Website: walmart
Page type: payment
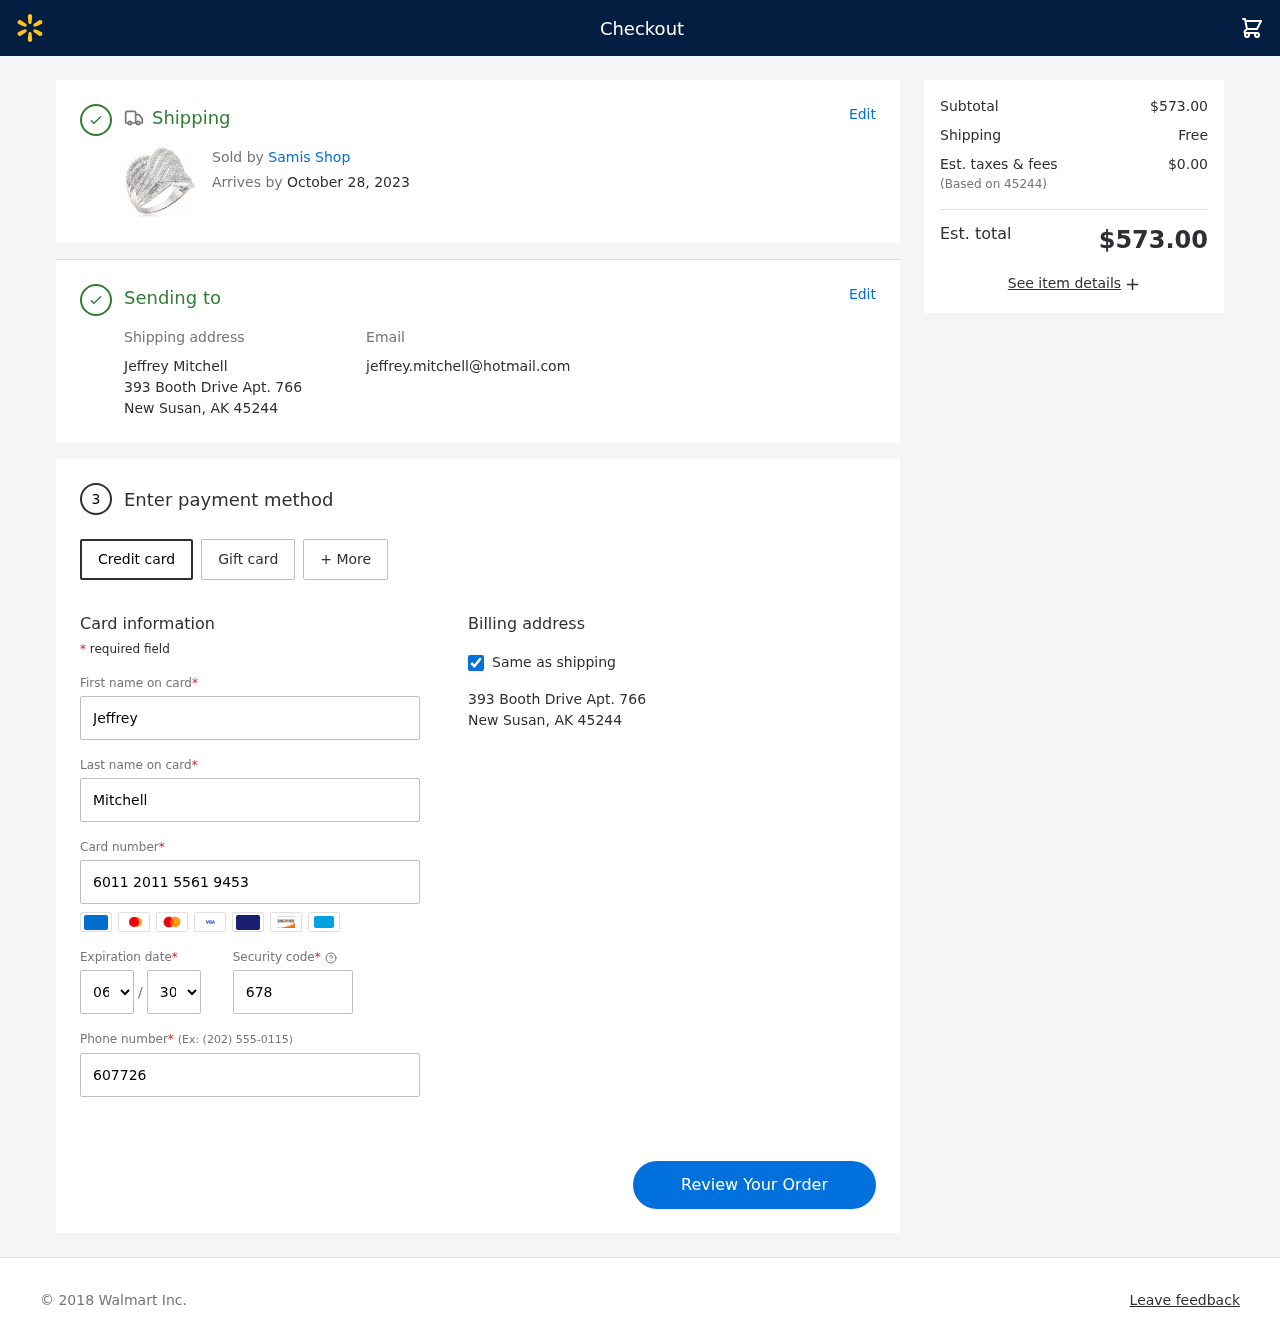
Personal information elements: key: PII_CARD_CVV
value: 678
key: PII_CARD_EXPIRY_MONTH
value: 06
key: PII_CARD_EXPIRY_YEAR
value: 30
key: PII_CARD_NUMBER
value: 6011 2011 5561 9453
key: PII_CITY_STATE_ZIP
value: New Susan, AK 45244
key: PII_EMAIL
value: jeffrey.mitchell@hotmail.com
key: PII_FIRSTNAME
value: Jeffrey
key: PII_FULLNAME
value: Jeffrey Mitchell
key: PII_LASTNAME
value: Mitchell
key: PII_PHONE
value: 6077262341
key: PII_POSTCODE
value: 45244
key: PII_STREET
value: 393 Booth Drive Apt. 766
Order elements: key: ORDER_DELIVERY_DATE
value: October 28, 2023
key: ORDER_SUBTOTAL
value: $573.00
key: ORDER_SHIPPING_COST
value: Free
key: ORDER_TAX
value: $0.00
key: ORDER_TOTAL
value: $573.00